Question: This might be a trivial error in my setup but I cannot seem to find where I went wrong in stalling SSDT 2013 with SQl Server and having the open to create a new database template
please see image
what I expect to be in the list in a sql template with the option to create a new database project
could someone tell me what i'm missing ?
Thanks in advance

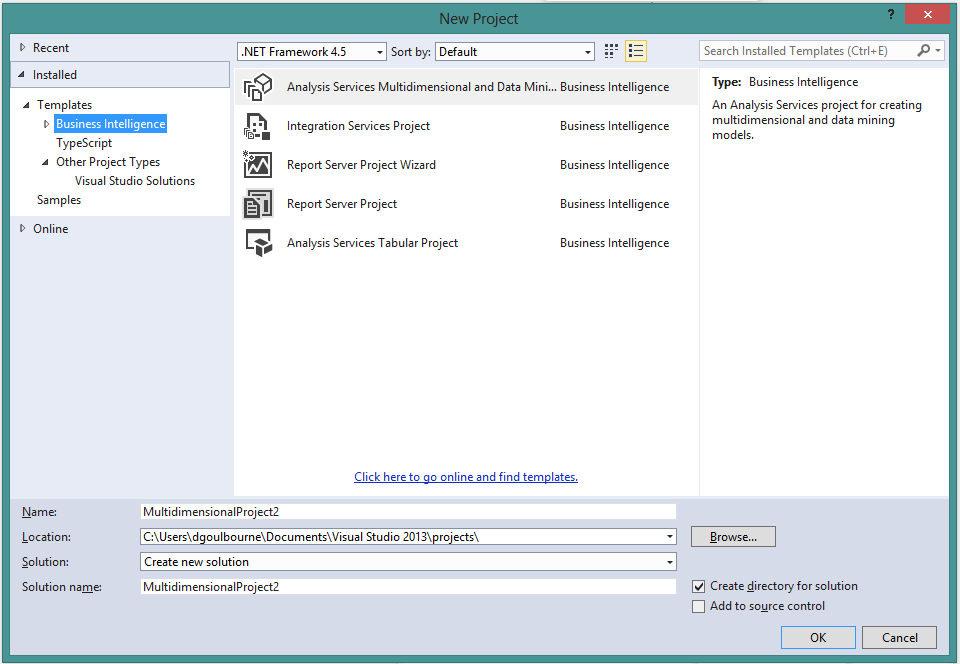
Answer: For database projects you'll need to install a version of Visual Studio that supports it - in your case it looks like you ran the standalone SSDT-BI installer which installs SSIS, SSAS and SSRS templates. This doesn't include database project templates. What you need is to install one of the VS versions with support - there are 2 Express versions (Express for Web and Express for Windows Desktop) and 3 paid versions (Premium, Pro, Ultimate). Here is a quote from the <URL> explaining this:
> Visual Studio 2013 - VS 2013 now has SQL Server tooling built in and shipped as part of the core product. Database Projects, SQL tools (such as schema compare & data compare), and the online experiences through SSOX are all included with the RTM version. We have a component update feed that will use VS Update to push notification to users. To manually check for updates, go to the Tools > Extensions and Updates... menu to open the dialog. We will continue to post announcements on our blog and forum that a release is available and what is included in that update.